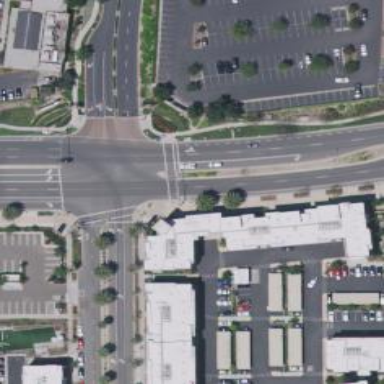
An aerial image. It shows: Tertiary road with asphalt surface and separate sidewalk.